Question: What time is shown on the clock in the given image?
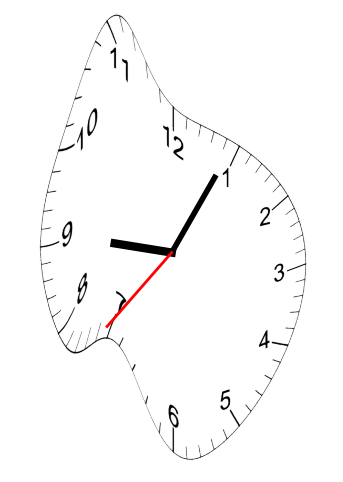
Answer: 09:04:36